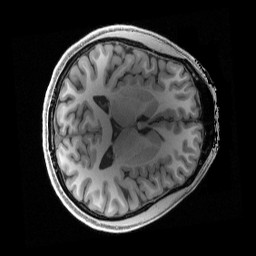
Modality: T1w
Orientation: axial
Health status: healthy
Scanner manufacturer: siemens
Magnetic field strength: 3 T
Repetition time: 2.4 s
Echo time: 0.00222 s